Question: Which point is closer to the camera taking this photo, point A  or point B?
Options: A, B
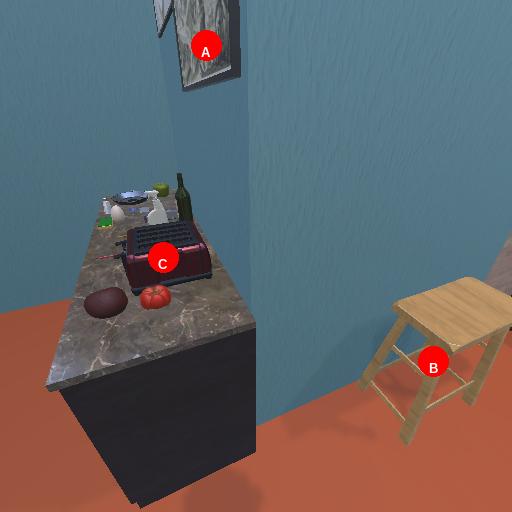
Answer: A